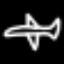
Label: airplane